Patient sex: F
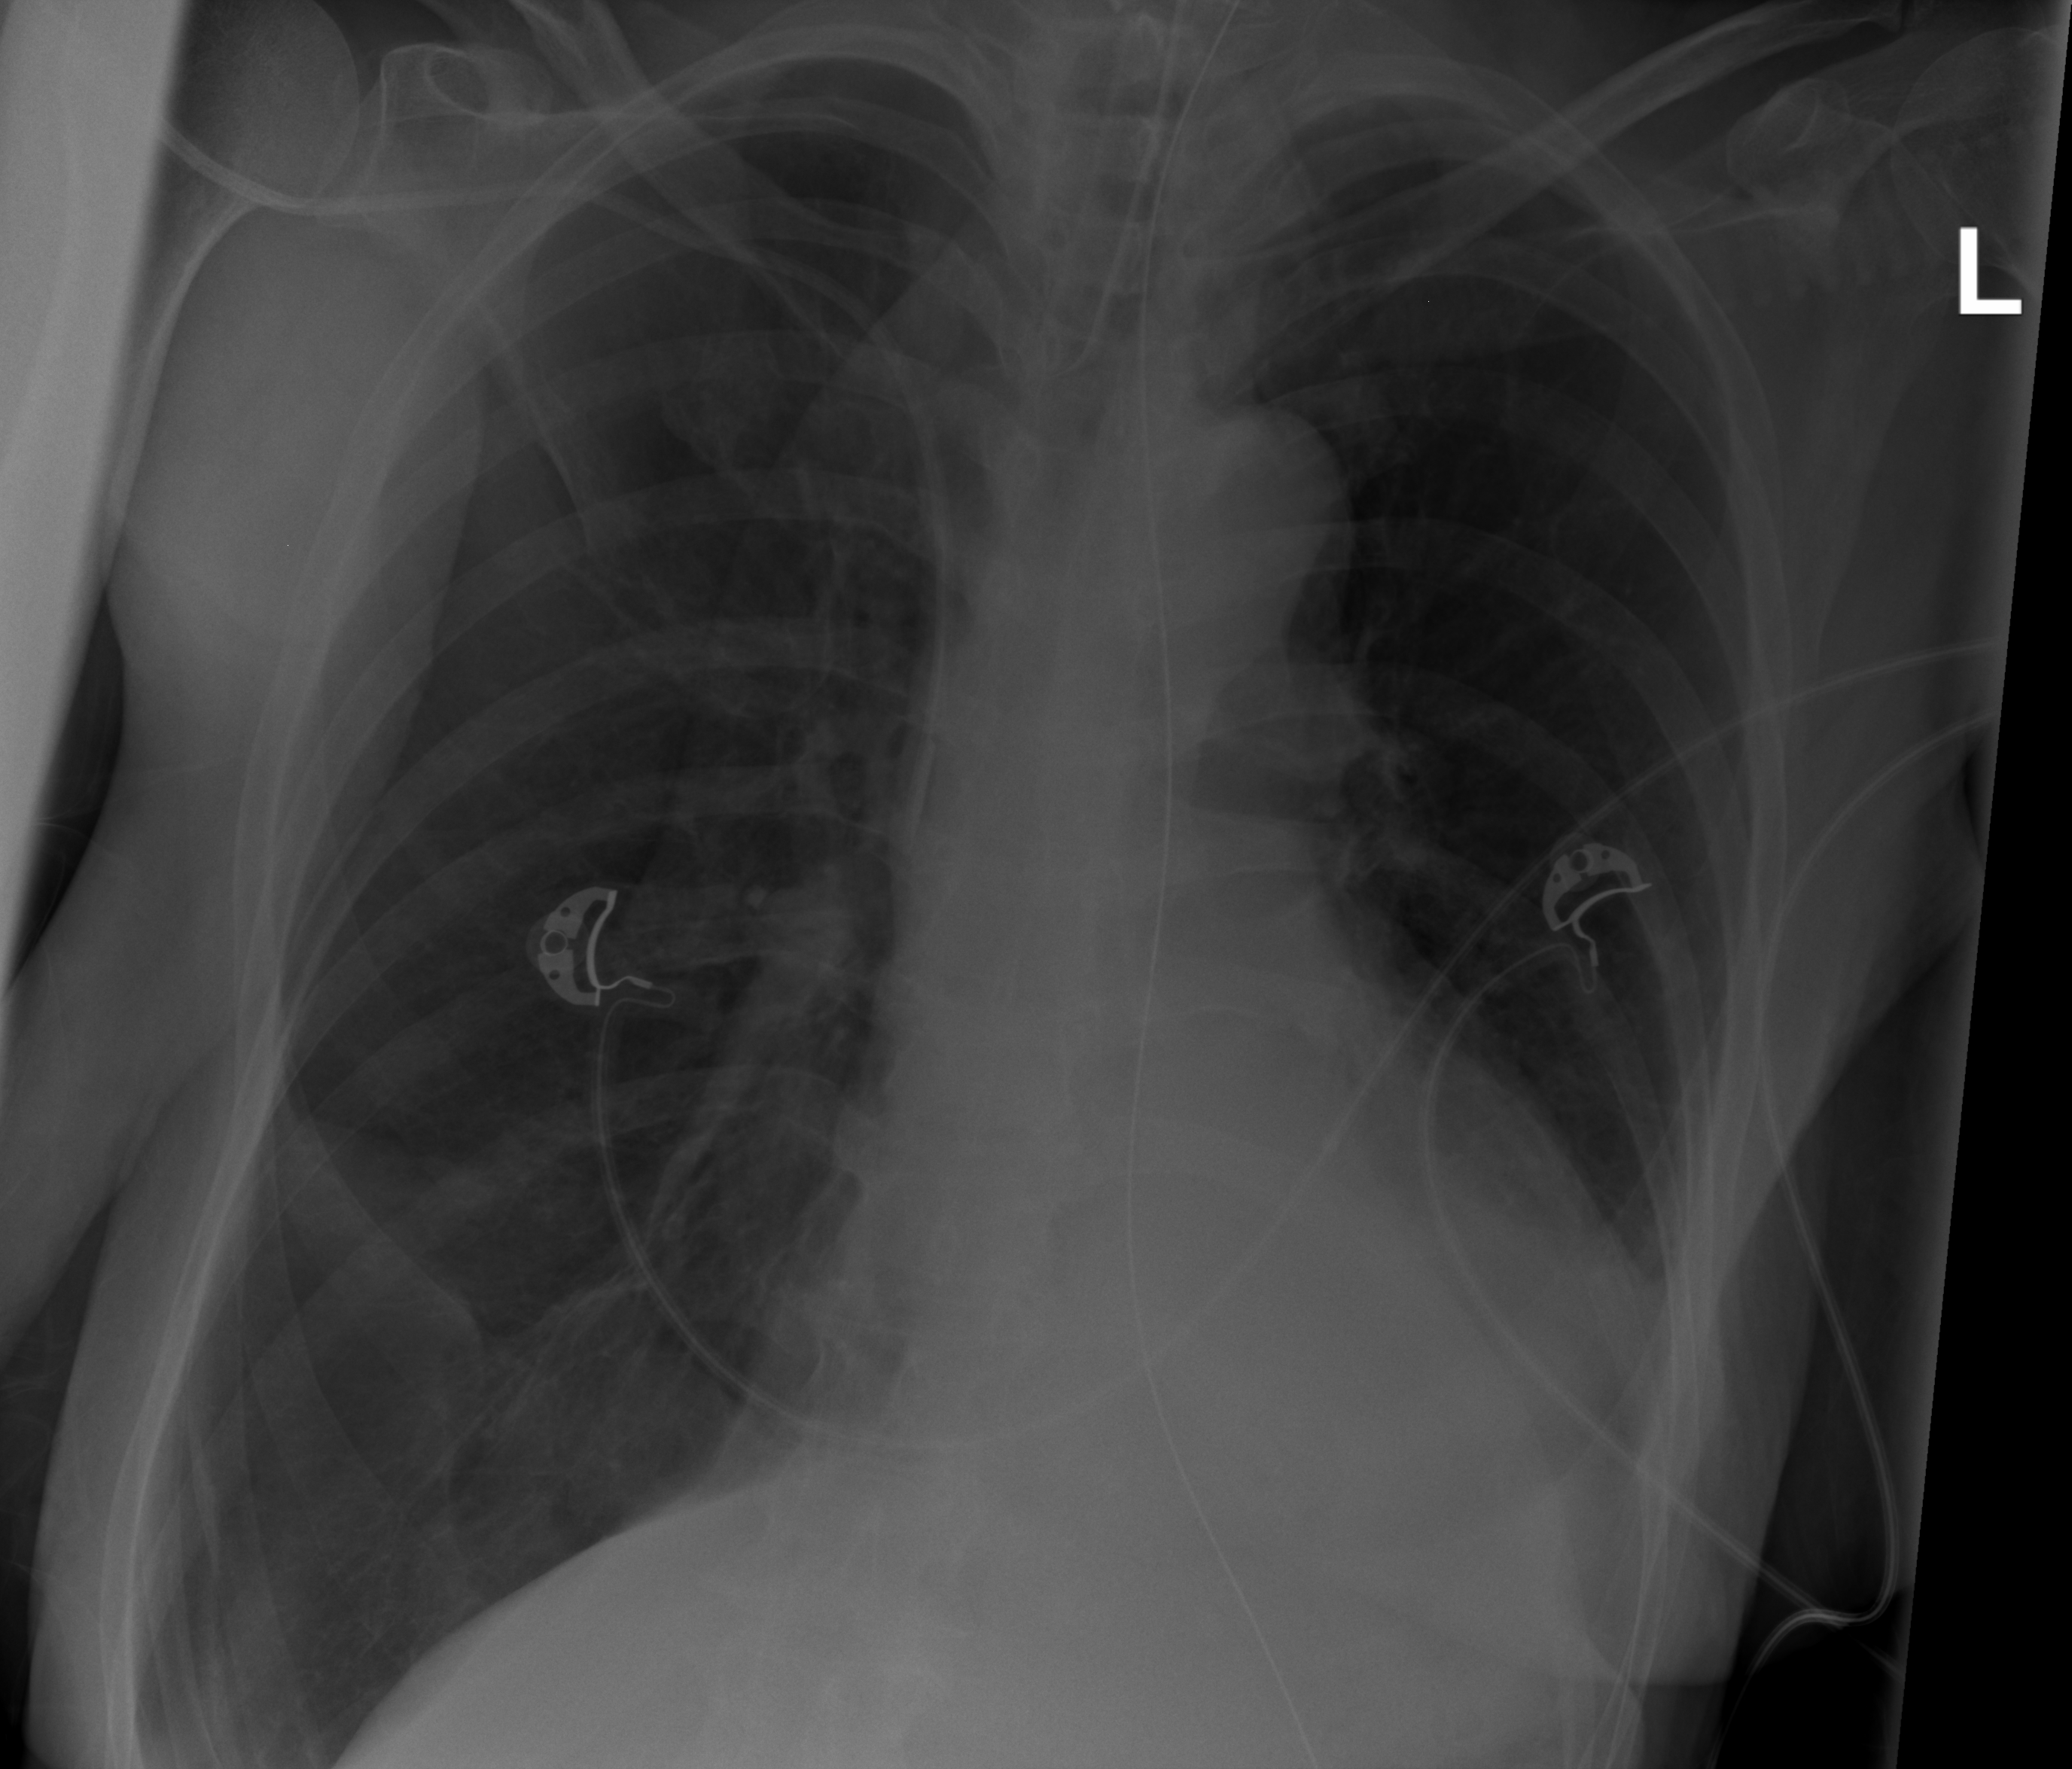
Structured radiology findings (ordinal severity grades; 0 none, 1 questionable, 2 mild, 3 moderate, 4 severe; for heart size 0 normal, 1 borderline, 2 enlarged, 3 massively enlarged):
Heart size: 0
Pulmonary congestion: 0
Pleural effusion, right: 0
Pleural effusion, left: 2
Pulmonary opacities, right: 0
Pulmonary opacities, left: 0
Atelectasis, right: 0
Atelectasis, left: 2